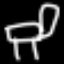
Label: chair